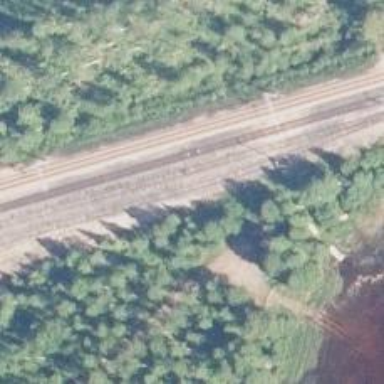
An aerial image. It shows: Wedge used for railway derailment.